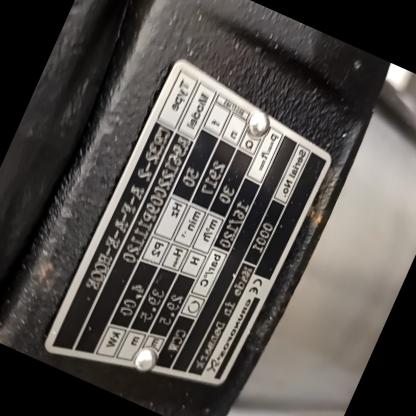
Klasa: tabliczka-znamionowa